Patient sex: M
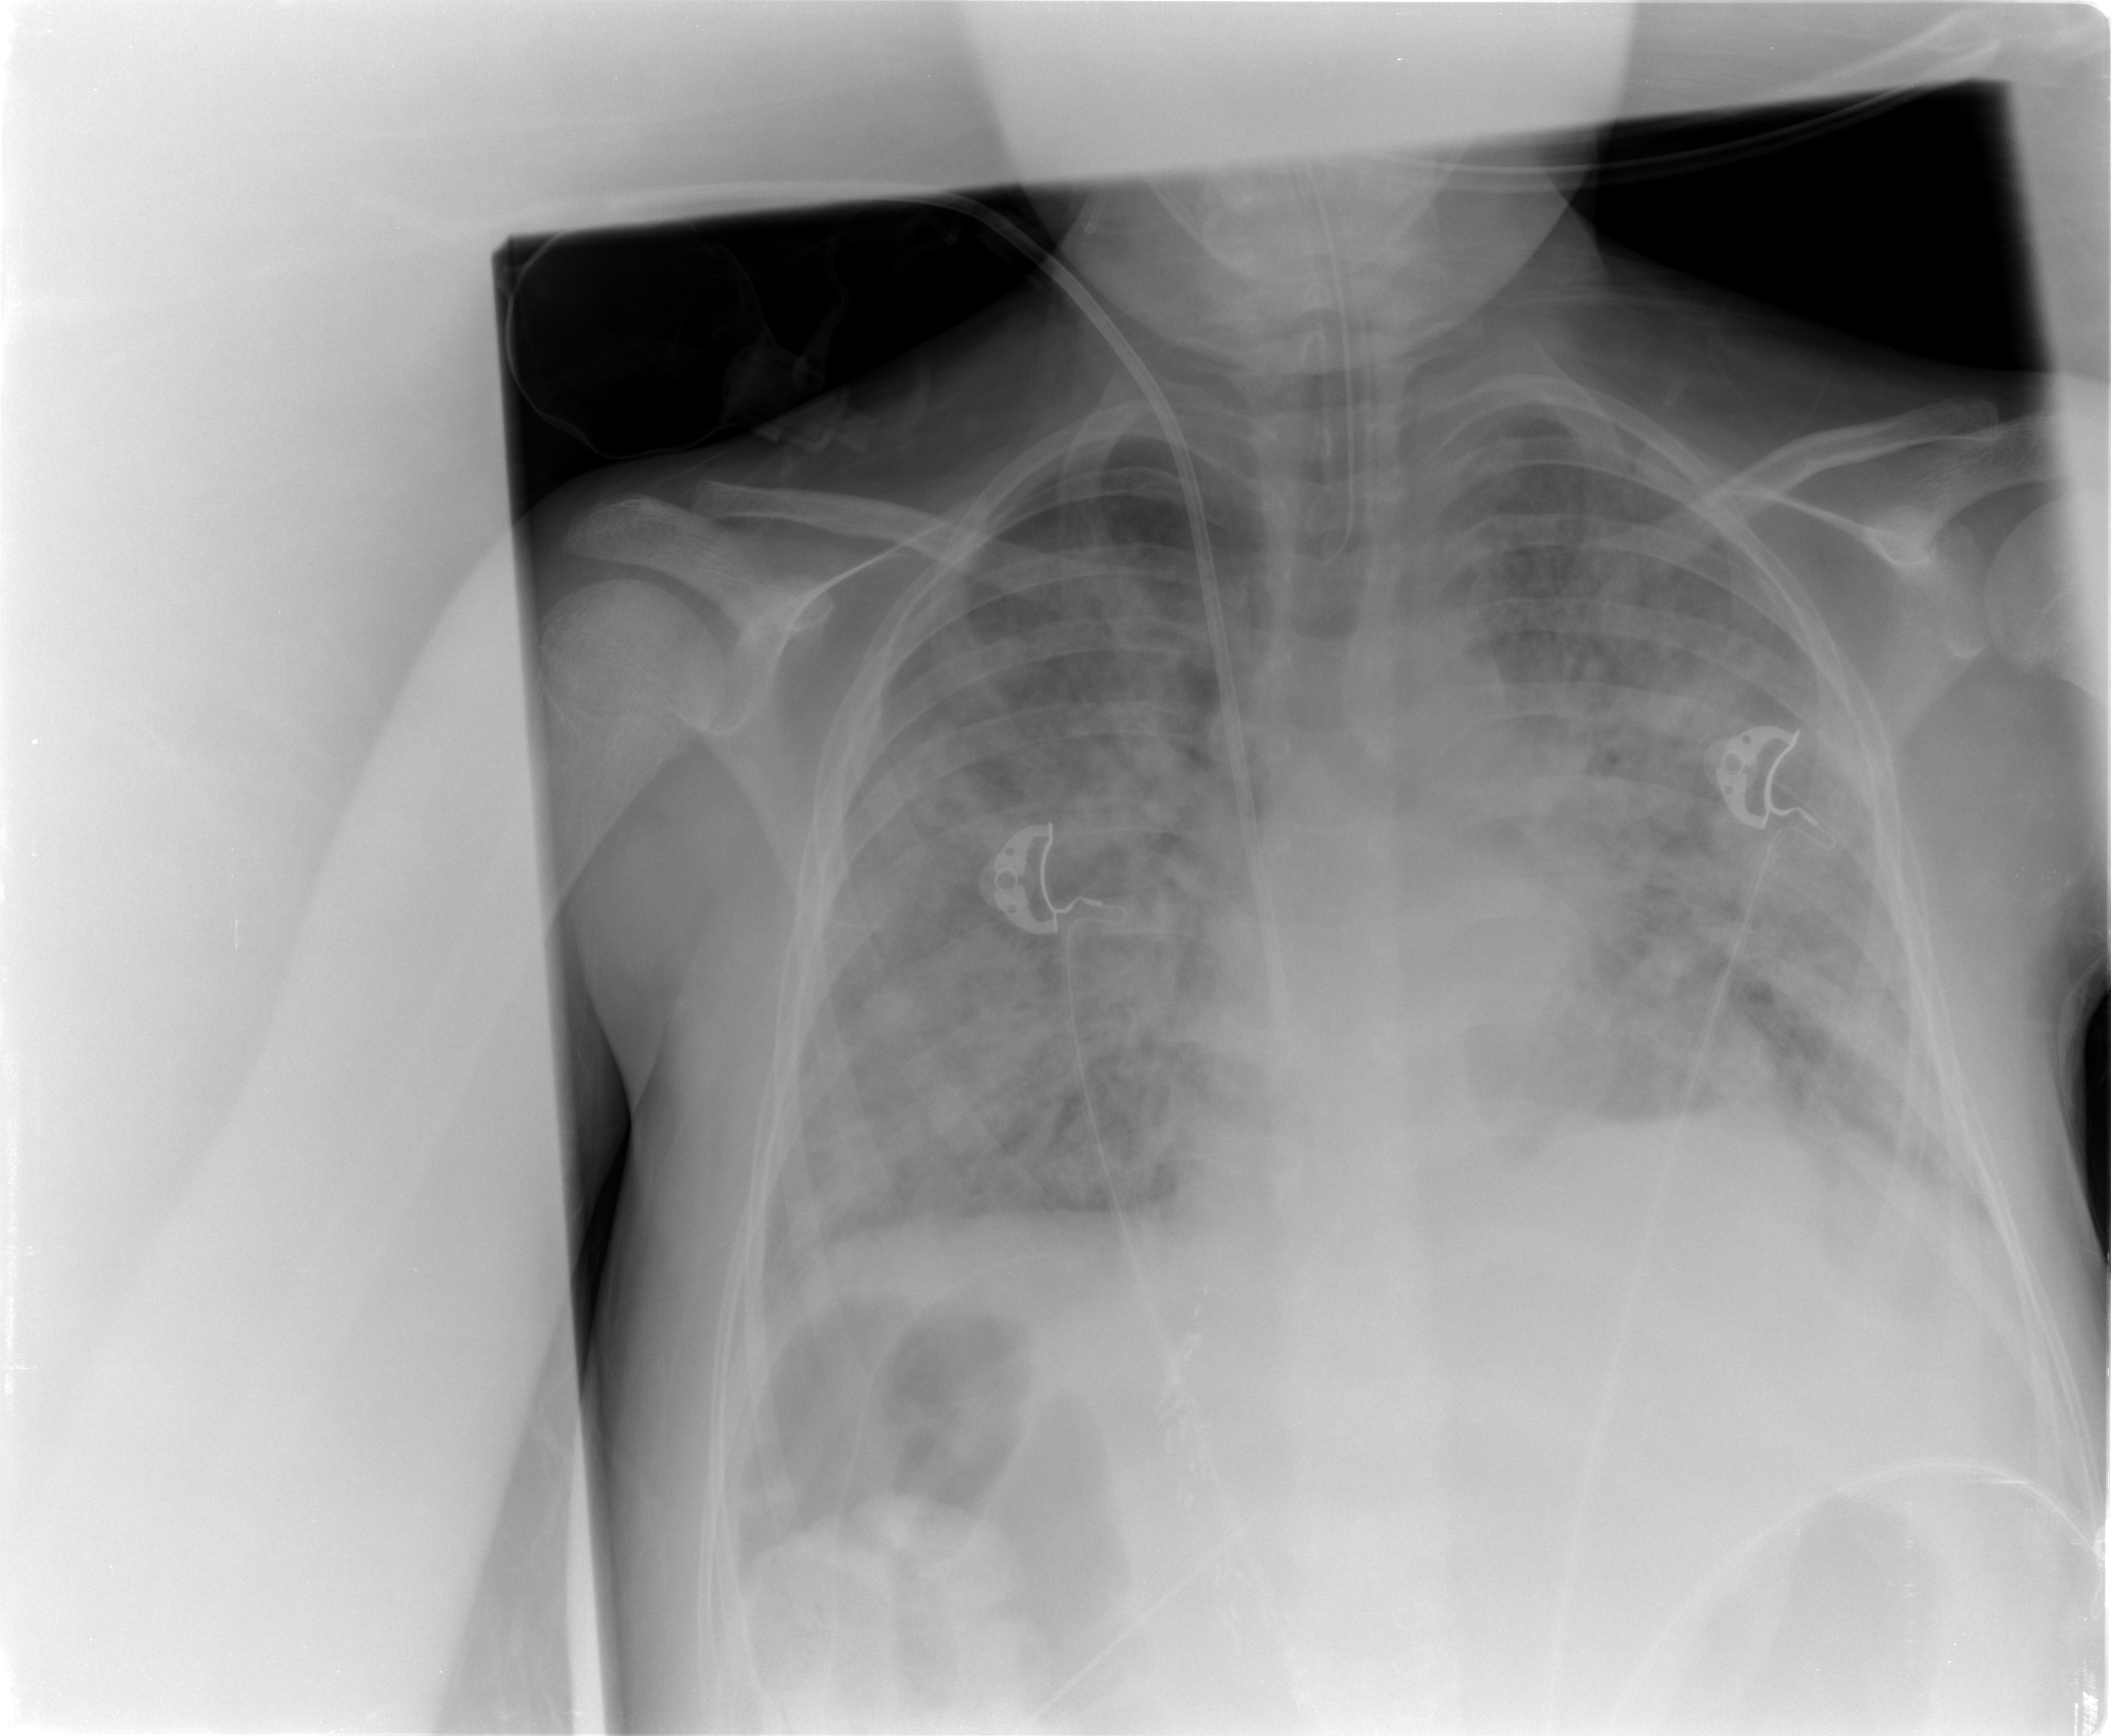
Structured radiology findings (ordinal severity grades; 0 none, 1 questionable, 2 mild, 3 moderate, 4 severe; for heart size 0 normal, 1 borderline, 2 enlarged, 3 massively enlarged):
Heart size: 0
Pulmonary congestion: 2
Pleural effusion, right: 2
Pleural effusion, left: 2
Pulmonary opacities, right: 4
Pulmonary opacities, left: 4
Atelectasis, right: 3
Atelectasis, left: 3